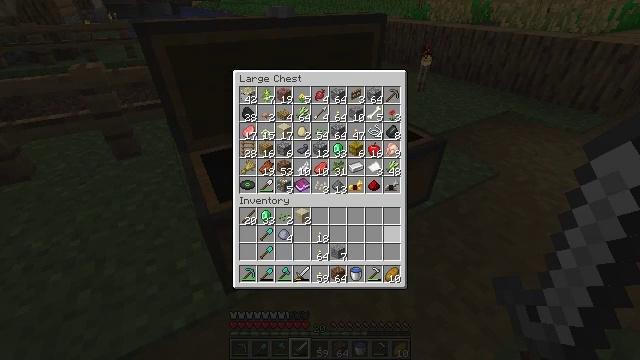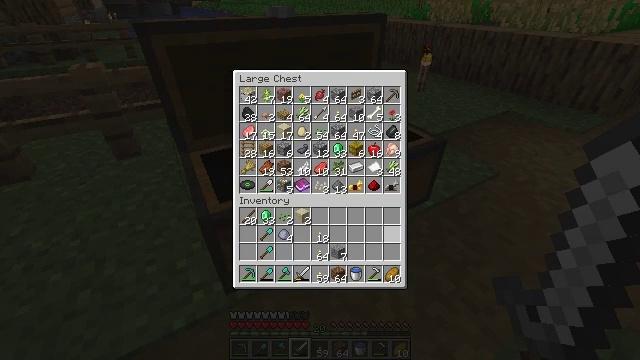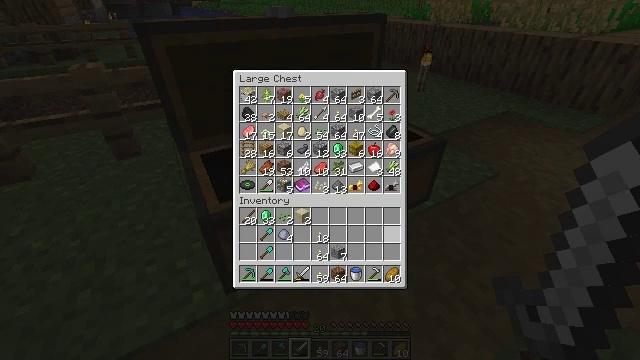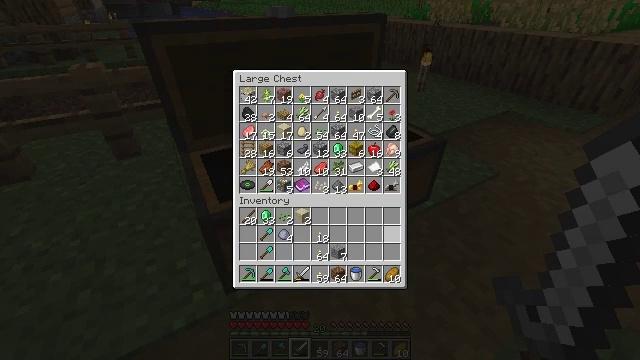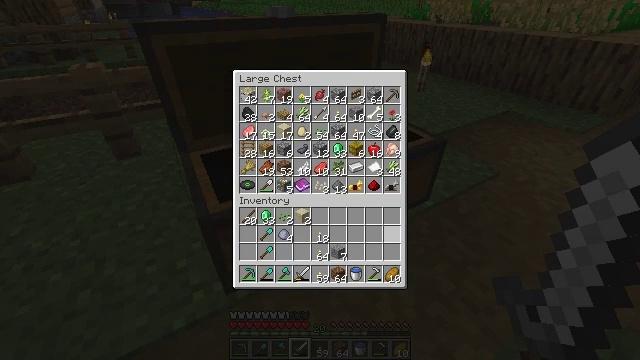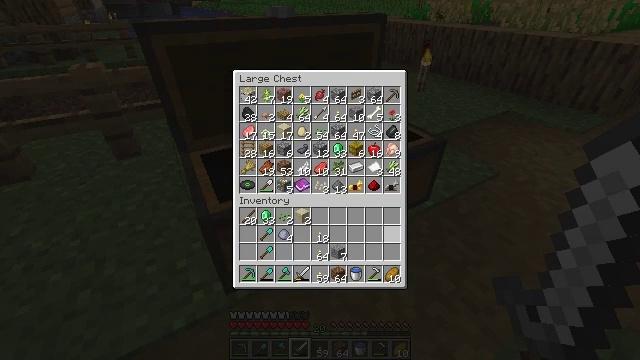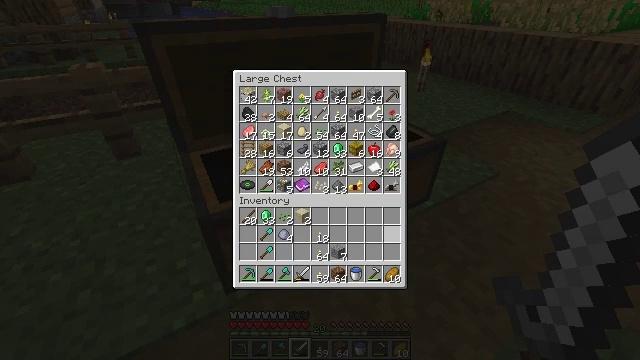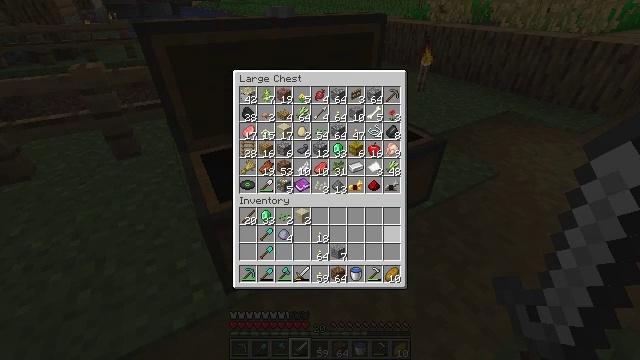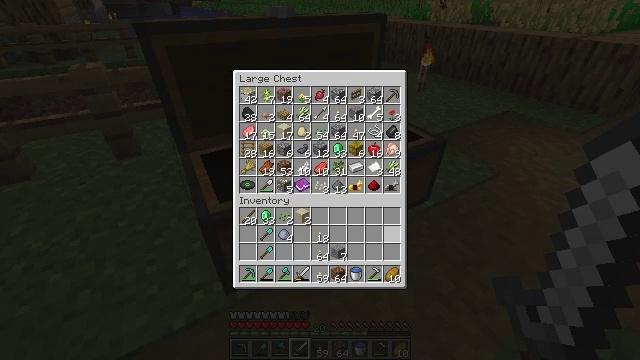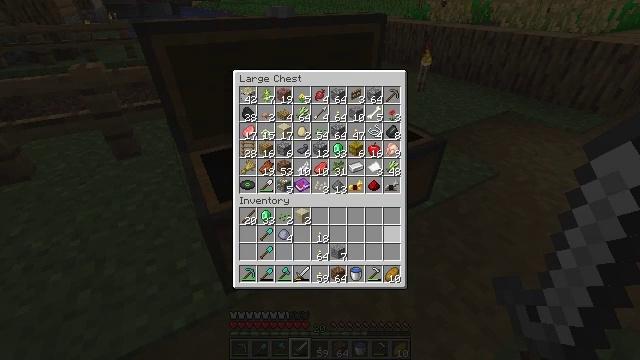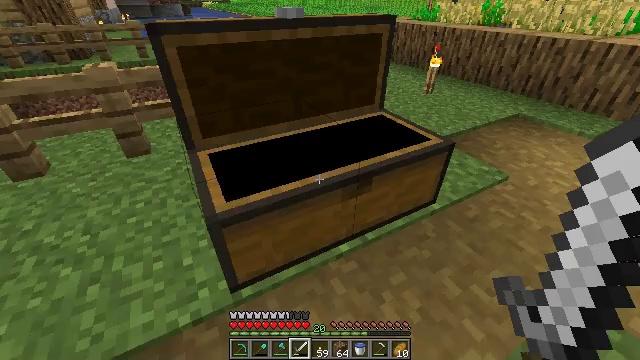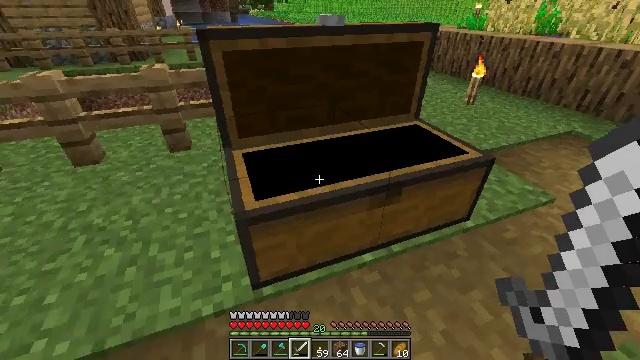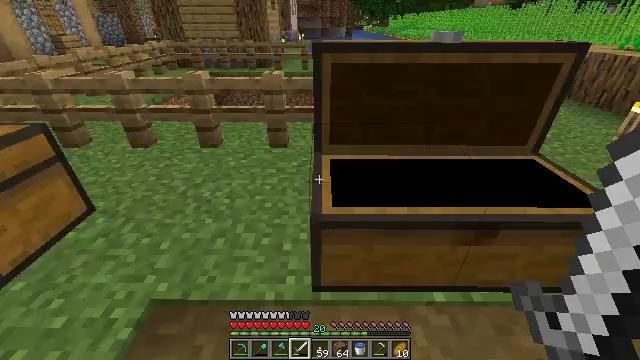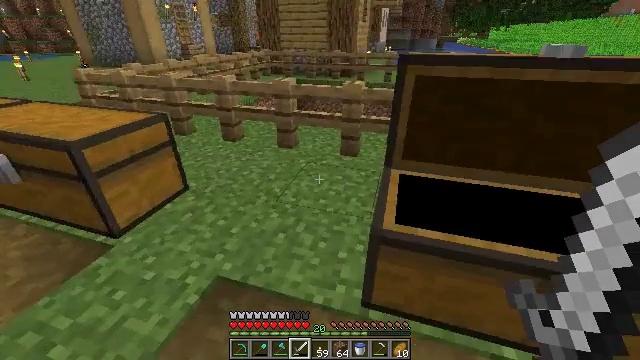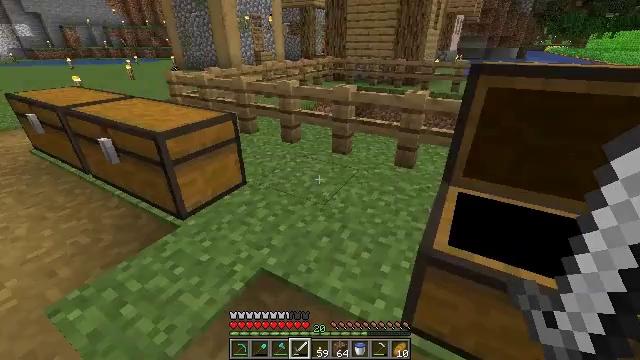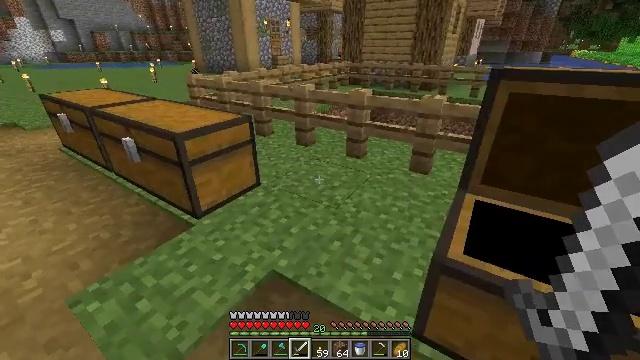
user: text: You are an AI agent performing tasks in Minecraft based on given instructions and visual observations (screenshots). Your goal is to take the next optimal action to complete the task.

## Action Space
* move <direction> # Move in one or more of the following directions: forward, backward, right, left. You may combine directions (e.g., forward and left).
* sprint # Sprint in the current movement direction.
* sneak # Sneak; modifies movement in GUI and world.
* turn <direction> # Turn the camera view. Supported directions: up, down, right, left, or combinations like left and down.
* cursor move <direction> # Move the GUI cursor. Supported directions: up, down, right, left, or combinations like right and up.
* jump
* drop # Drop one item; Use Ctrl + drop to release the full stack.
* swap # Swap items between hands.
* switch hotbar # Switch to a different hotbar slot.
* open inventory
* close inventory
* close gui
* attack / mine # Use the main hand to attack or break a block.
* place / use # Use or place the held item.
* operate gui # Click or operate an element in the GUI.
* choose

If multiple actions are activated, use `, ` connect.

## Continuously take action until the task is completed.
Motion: motion action
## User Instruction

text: Form a lectern by placing materials in the crafting grid.
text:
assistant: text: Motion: no_op
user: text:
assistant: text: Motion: no_op
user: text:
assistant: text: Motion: no_op
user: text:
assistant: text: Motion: no_op
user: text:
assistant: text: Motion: no_op
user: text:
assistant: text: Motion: no_op
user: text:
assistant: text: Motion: no_op
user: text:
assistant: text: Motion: no_op
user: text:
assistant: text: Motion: no_op
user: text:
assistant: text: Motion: cursor move left
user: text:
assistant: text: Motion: turn left and up, close gui
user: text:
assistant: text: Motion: turn left and up
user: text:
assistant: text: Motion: turn left and up
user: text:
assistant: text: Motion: turn left and up
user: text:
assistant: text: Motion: turn left
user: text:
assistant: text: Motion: move forward
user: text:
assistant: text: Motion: move forward
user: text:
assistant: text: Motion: move forward, turn left
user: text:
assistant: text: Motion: move forward and move left, turn left
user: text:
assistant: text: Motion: move forward and move left, turn left
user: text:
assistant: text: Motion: move forward and move left, turn left
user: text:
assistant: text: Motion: move forward and move left, turn left, use / place
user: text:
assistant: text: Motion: use / place
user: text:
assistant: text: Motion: use / place
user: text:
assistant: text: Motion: no_op
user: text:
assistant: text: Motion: no_op
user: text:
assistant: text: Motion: open gui
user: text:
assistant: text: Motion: cursor move right and down
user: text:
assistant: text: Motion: no_op
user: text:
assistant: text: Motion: no_op